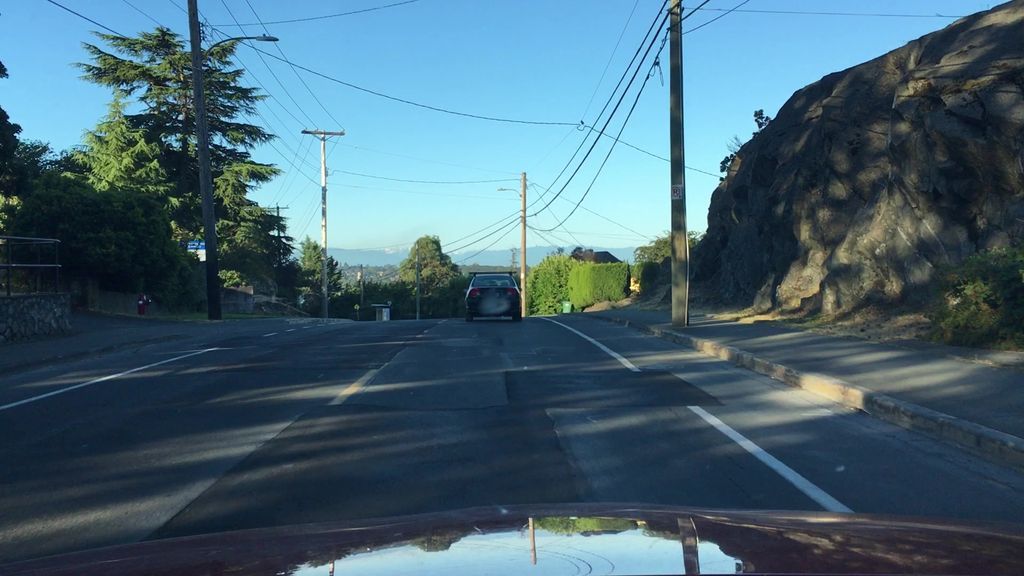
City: victoria